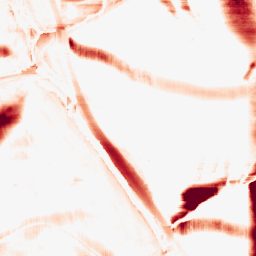
Category: morphological
Decomposition family: morphological_rect
Decomposition parameters: operation: opening
width: 50
height: 20
Upsampling method: bspline
Upsampling parameters: scale: 4
Upsampling scale: 4